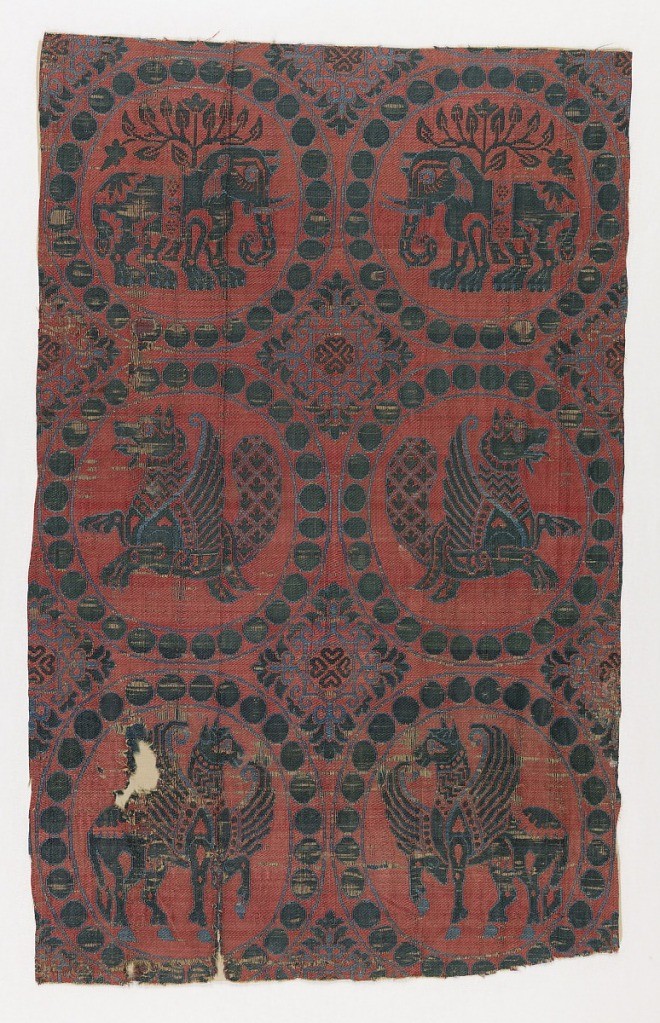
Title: Fragment
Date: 11th–12th century
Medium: silk Technique: compound twill (samite) Label: silk compound twill
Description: Fragment of woven silk containing six pearl roundels, in sky blue and dark green on a red ground. The top two roundels enclose confronted elephants, the middle two addorsed senmurvs, and the bottom two confronted hippocampi. Four-lobed rosettes with elaborate floriated edges in interspaces.